Fundus camera: zeiss
Shooting center: fovea
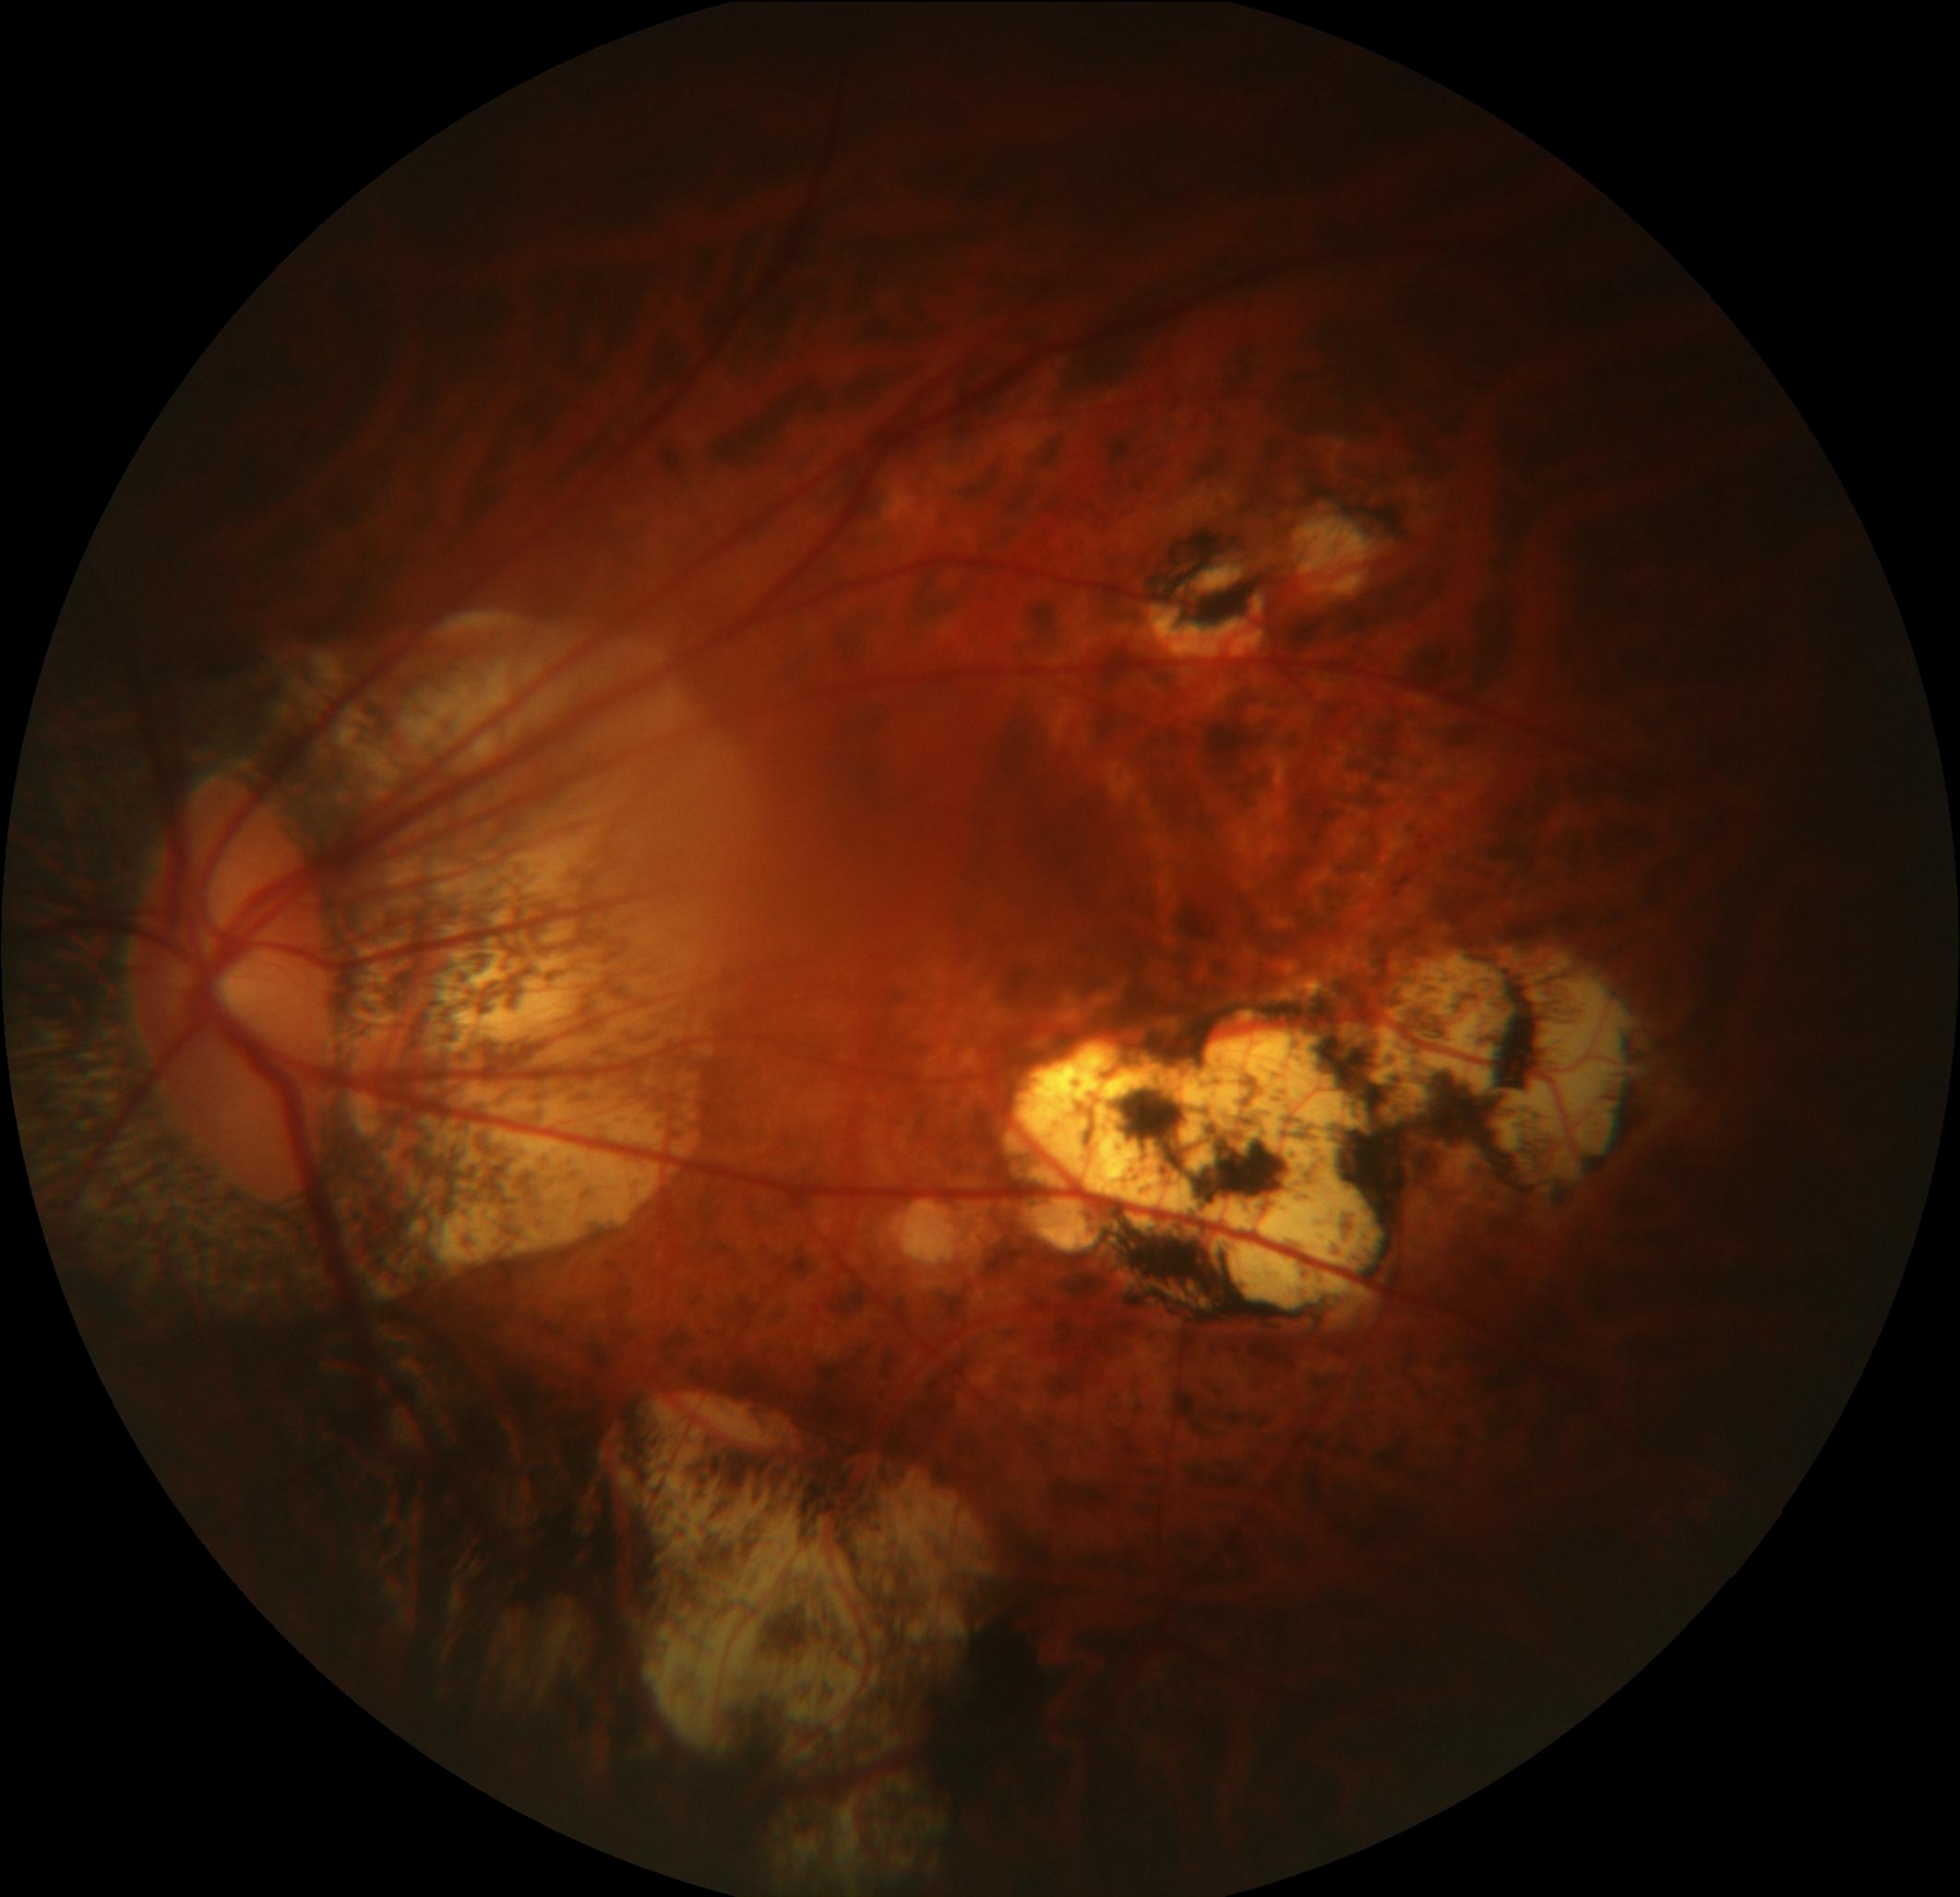
Pathologic myopia: yes
Patchy retinal atrophy: present
Retinal detachment: absent